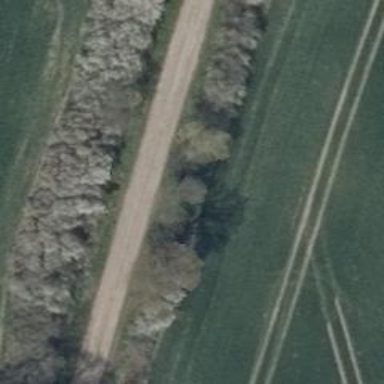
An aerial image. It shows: Track with grade 2 tracktype.